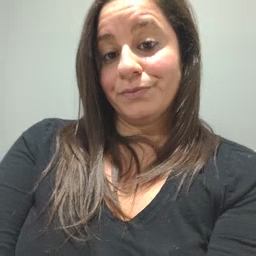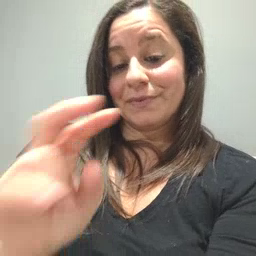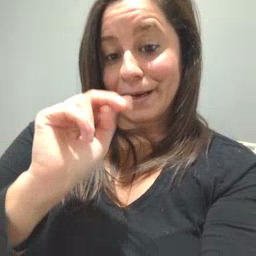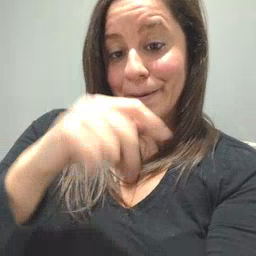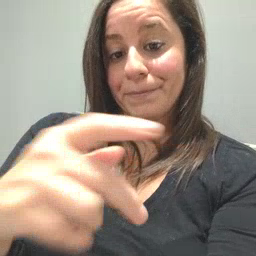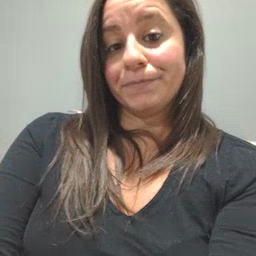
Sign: nap